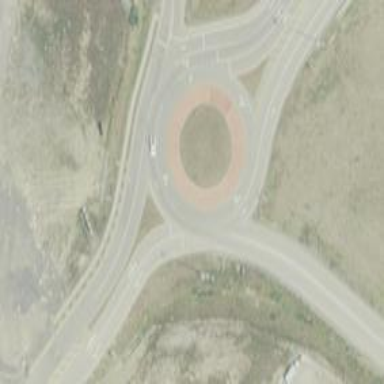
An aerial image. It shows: Tertiary road made of asphalt leading to roundabout junction.